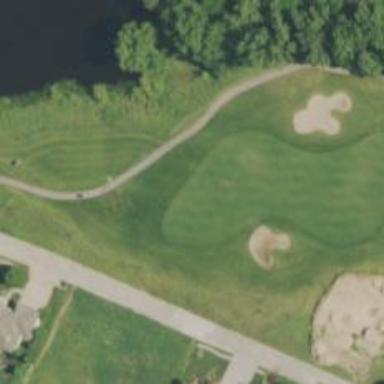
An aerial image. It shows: Golf hole.